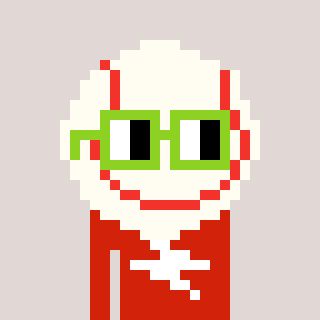
a pixel art character with square light green glasses, a baseball ball-shaped head and a red-colored body on a warm background